Interaction volume radius: 10 \u00c5
Interaction volume height: 30 \u00c5
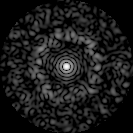
Disorder parameter: 0.8157